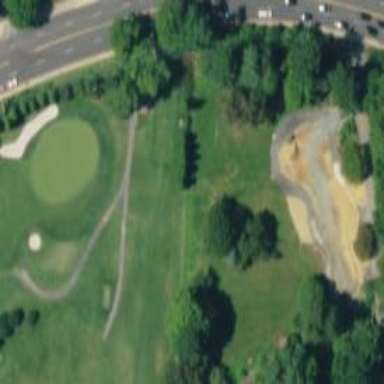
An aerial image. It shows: Path for golf carts.